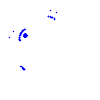
Particle: electron